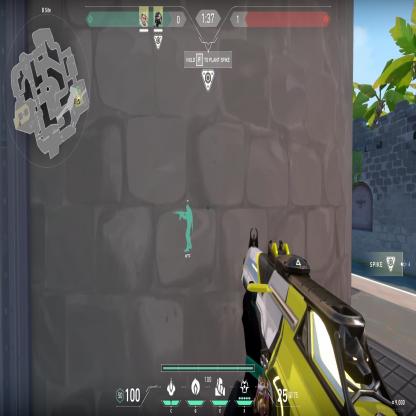
Label: teammate